Field crop: maize
Growth stage: 2
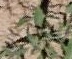
Species: atriplex